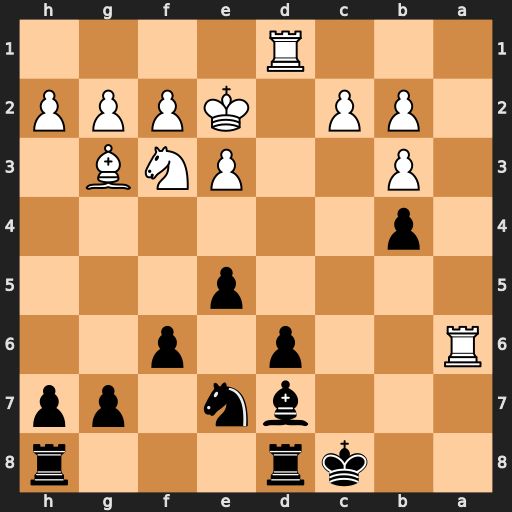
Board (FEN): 2kr3r/3bn1pp/R2p1p2/4p3/1p6/1P2PNB1/1PP1KPPP/3R4
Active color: b
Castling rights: -
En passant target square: -
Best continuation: Bb5+ Ke1 Bxa6